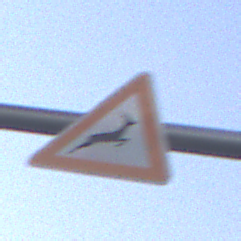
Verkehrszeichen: WildwechselLinks
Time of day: SunriseSunset
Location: Outdoor (RoadRail)
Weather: PartlyCloudy
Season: NotSpecified
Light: Natural